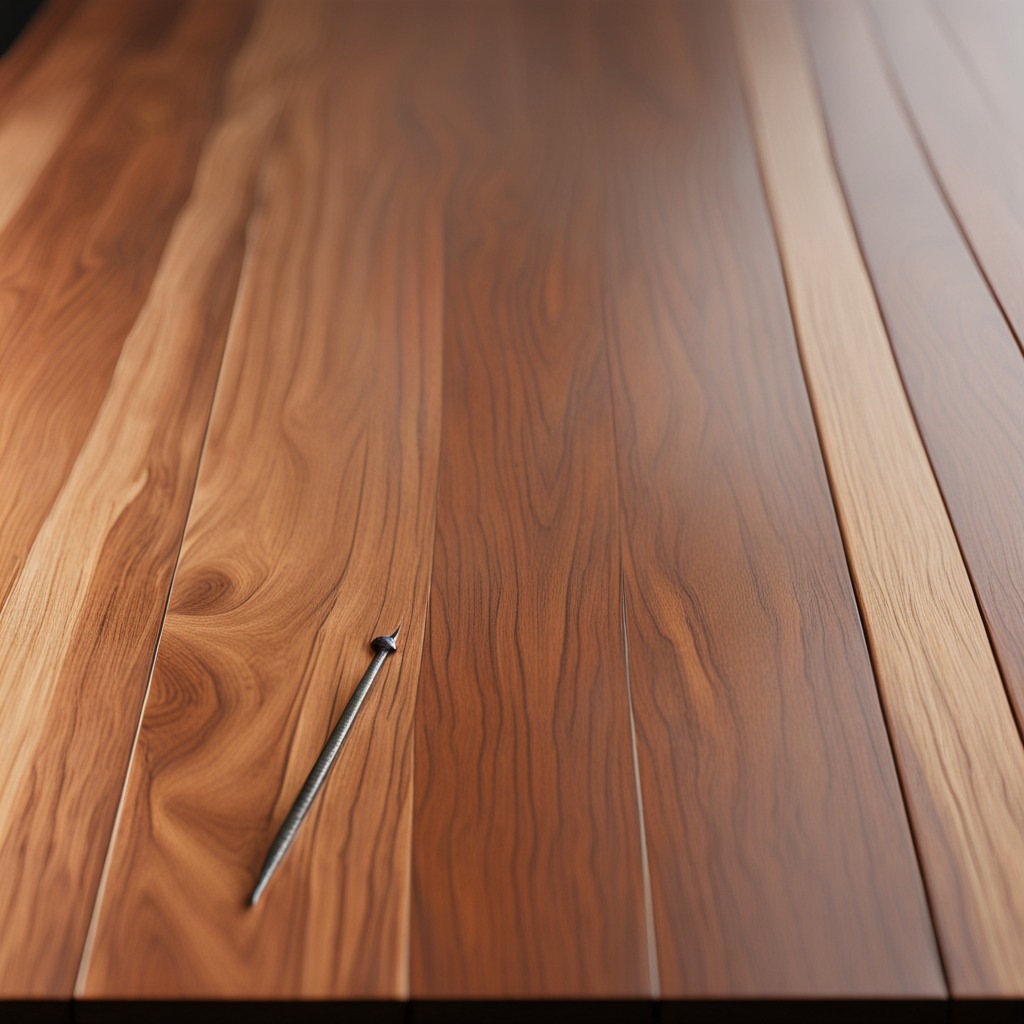
A nail is lying on the wooden table.